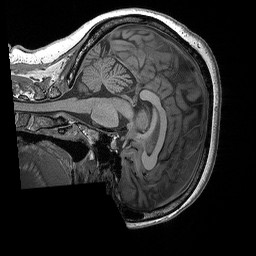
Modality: T1w
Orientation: sagittal
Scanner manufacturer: siemens
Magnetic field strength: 3 T
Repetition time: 2.3 s
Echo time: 0.00298 s